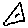
Label: triangle